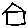
Label: house